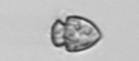
Label: Heterocapsa_rotundata